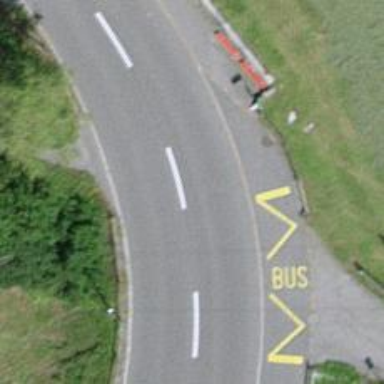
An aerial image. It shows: Public transport stop position.